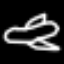
Label: airplane